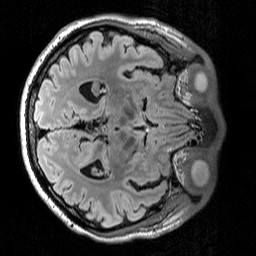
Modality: T2w
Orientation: axial
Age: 66
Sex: male
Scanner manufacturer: siemens
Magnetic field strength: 3 T
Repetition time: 5 s
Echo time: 0.386 s